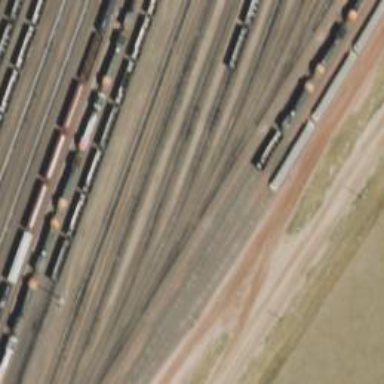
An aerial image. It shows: Railway yard used for servicing trains.